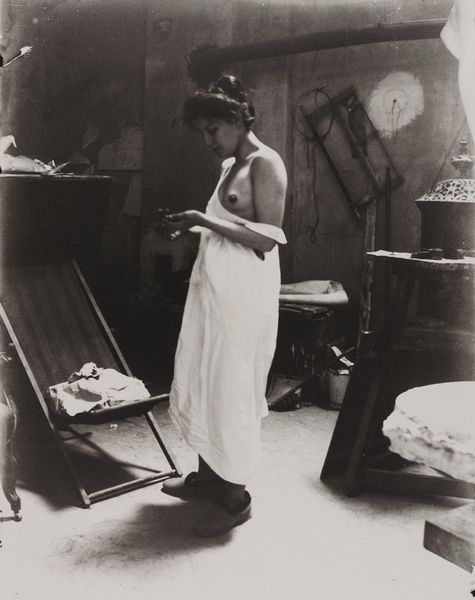
Titel: Aktstudie
Künstler: Heinrich Zille
Standort: Hamburg
Institution: Museum für Kunst und Gewerbe Hamburg
Schlagwörter: akt, brust, frau, stuhl, silber, gesten, portrait, figur, frauenakt, atelier, foto, fotografie, photographie, photo, werkstatt, lichtbild, aktdarstellung, atelierfotografie, silbergelatine, studiofotografie, aktfotografie, weibliche, atelierphotographie, aktphotographie, brom, bildwerke, angewandte und bildende kunst, hessische systematik, porträt, armhaltungen, silbergelatinepapier, bromsilbergelatinepapier, entwicklungspapier, gelatinepapier, schwarzweißpositivverfahren, silbersalzverfahren, schwarzweißfotografie